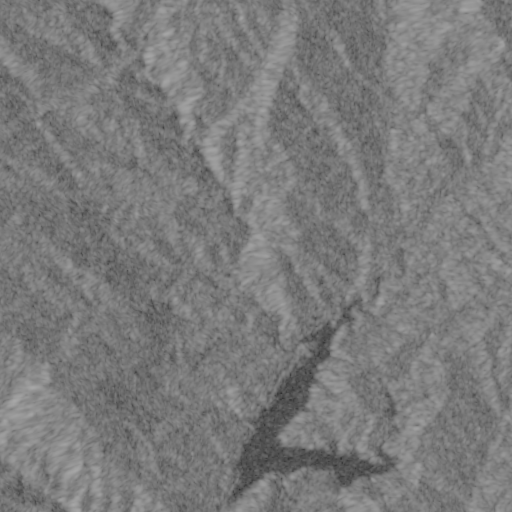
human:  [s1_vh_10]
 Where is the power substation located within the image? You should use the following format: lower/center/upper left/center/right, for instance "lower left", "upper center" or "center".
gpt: The power substation is located in the lower right of the image.
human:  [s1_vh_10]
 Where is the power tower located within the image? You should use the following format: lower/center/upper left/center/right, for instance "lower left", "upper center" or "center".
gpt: The power tower is located in the right of the image.
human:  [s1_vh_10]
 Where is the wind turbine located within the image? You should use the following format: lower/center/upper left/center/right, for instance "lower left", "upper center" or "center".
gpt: The wind turbine is located in the upper right of the image.
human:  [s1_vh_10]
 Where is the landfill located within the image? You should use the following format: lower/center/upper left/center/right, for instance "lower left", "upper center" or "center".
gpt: There is no landfill in the image.

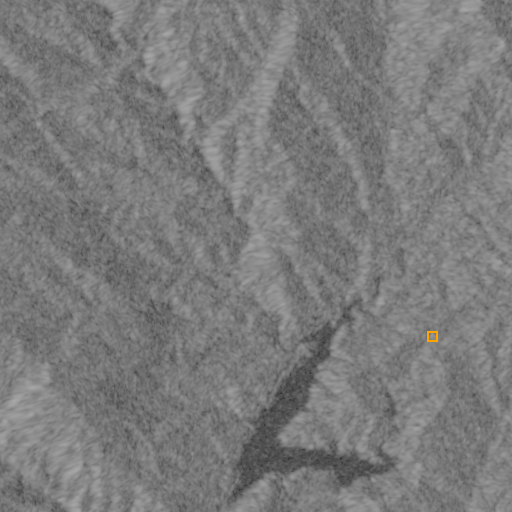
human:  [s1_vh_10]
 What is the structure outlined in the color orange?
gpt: The structure outlined in orange is a power substation.
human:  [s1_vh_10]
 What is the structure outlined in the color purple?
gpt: There is no purple outline.